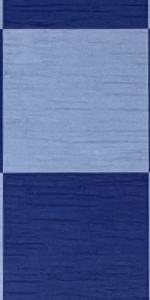
Label: Empty